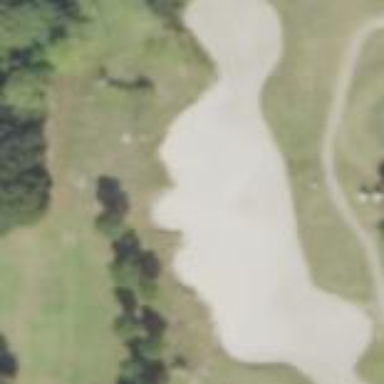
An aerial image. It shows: Sandy area is golf bunker.